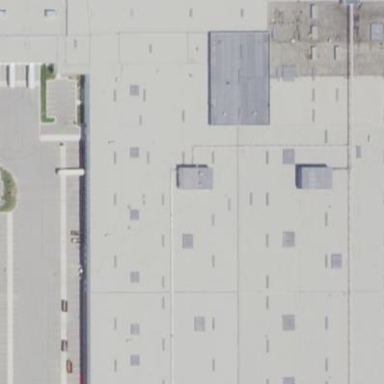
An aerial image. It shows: Commercial building.